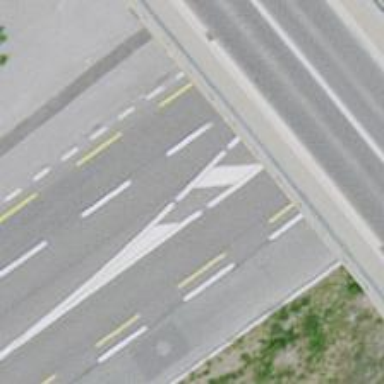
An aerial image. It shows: Primary highway with asphalt surface and designated lane for cyclists.